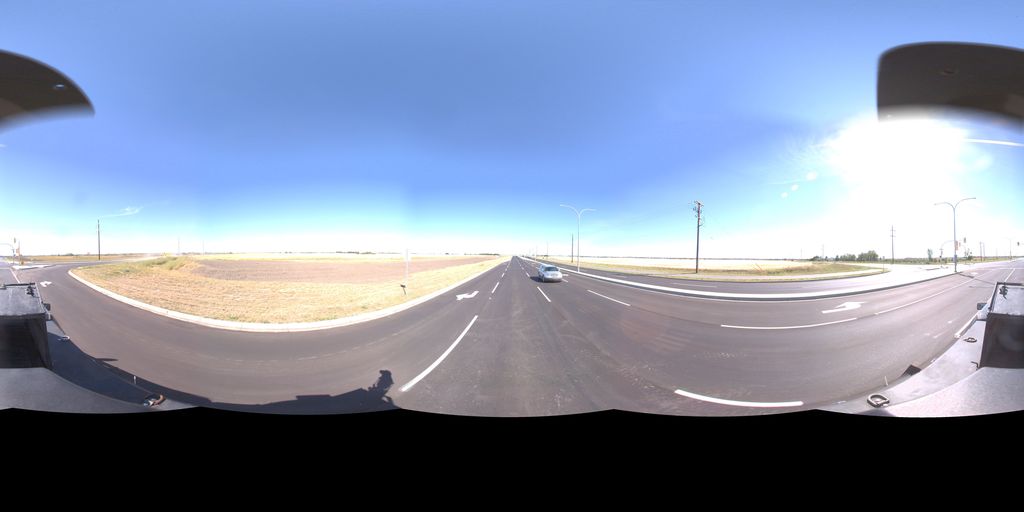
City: saskatoon